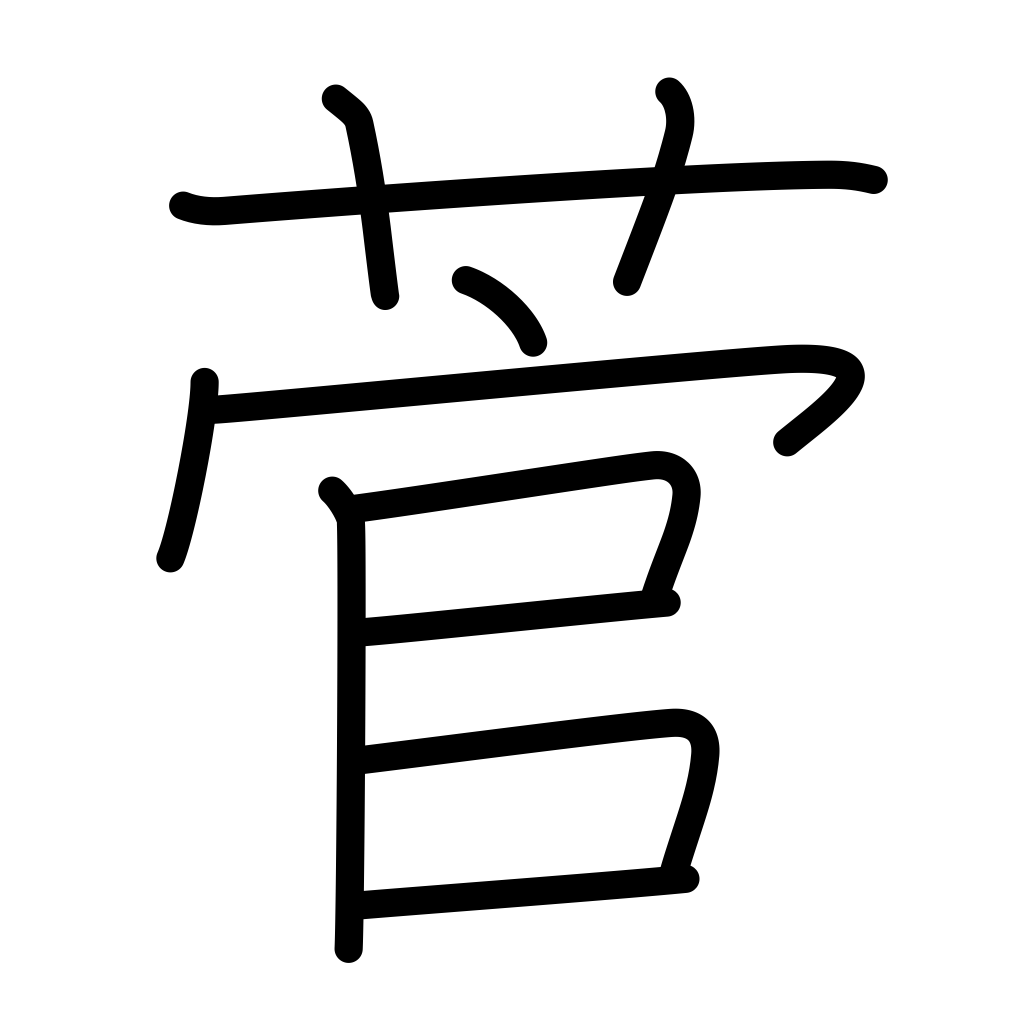
Meaning: sedge